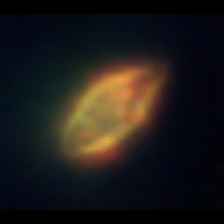
Taxon: Gyrodinium
Group: Dinoflagellates